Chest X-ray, AP view. Patient: 60 years old, sex M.
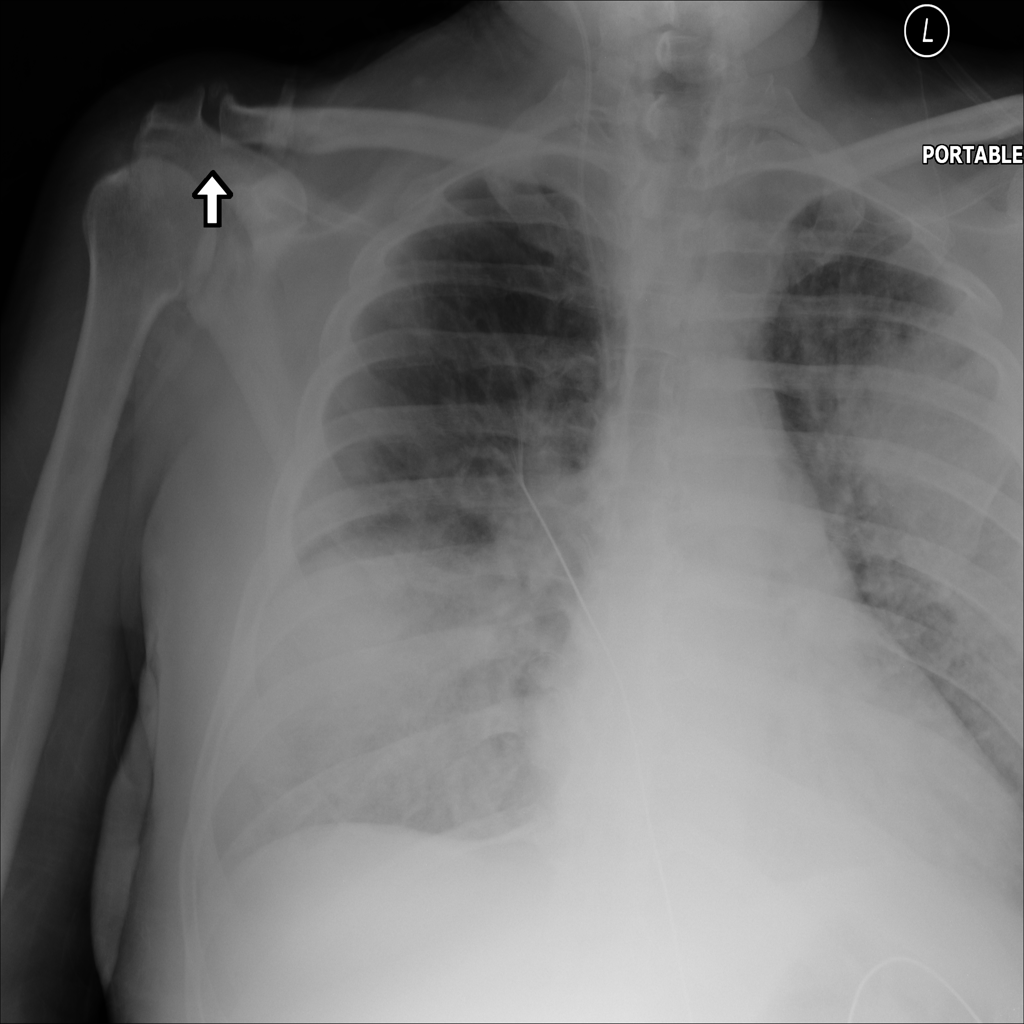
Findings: Infiltration